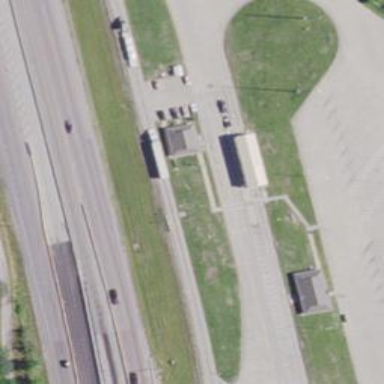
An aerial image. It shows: Weigh station on service road.